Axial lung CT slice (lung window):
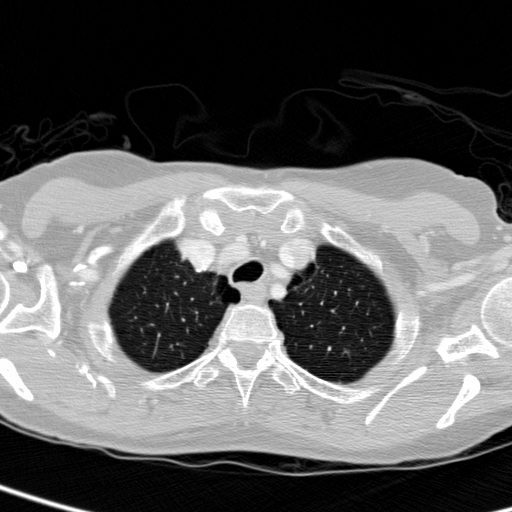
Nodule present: no